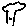
Label: tree